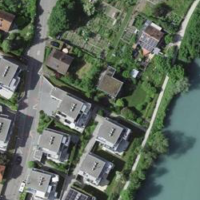
EUNIS habitat code: 53
Species observed at this site:
Rubus caesius